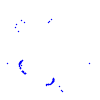
Particle: kaon